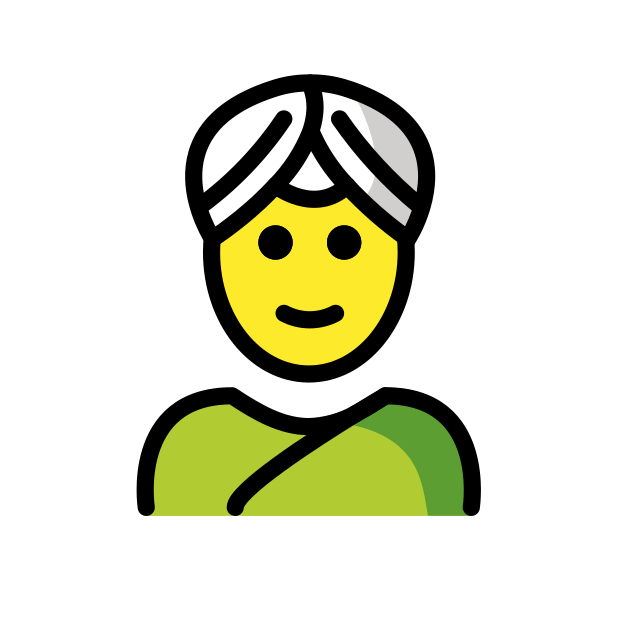
woman wearing turban